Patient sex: M
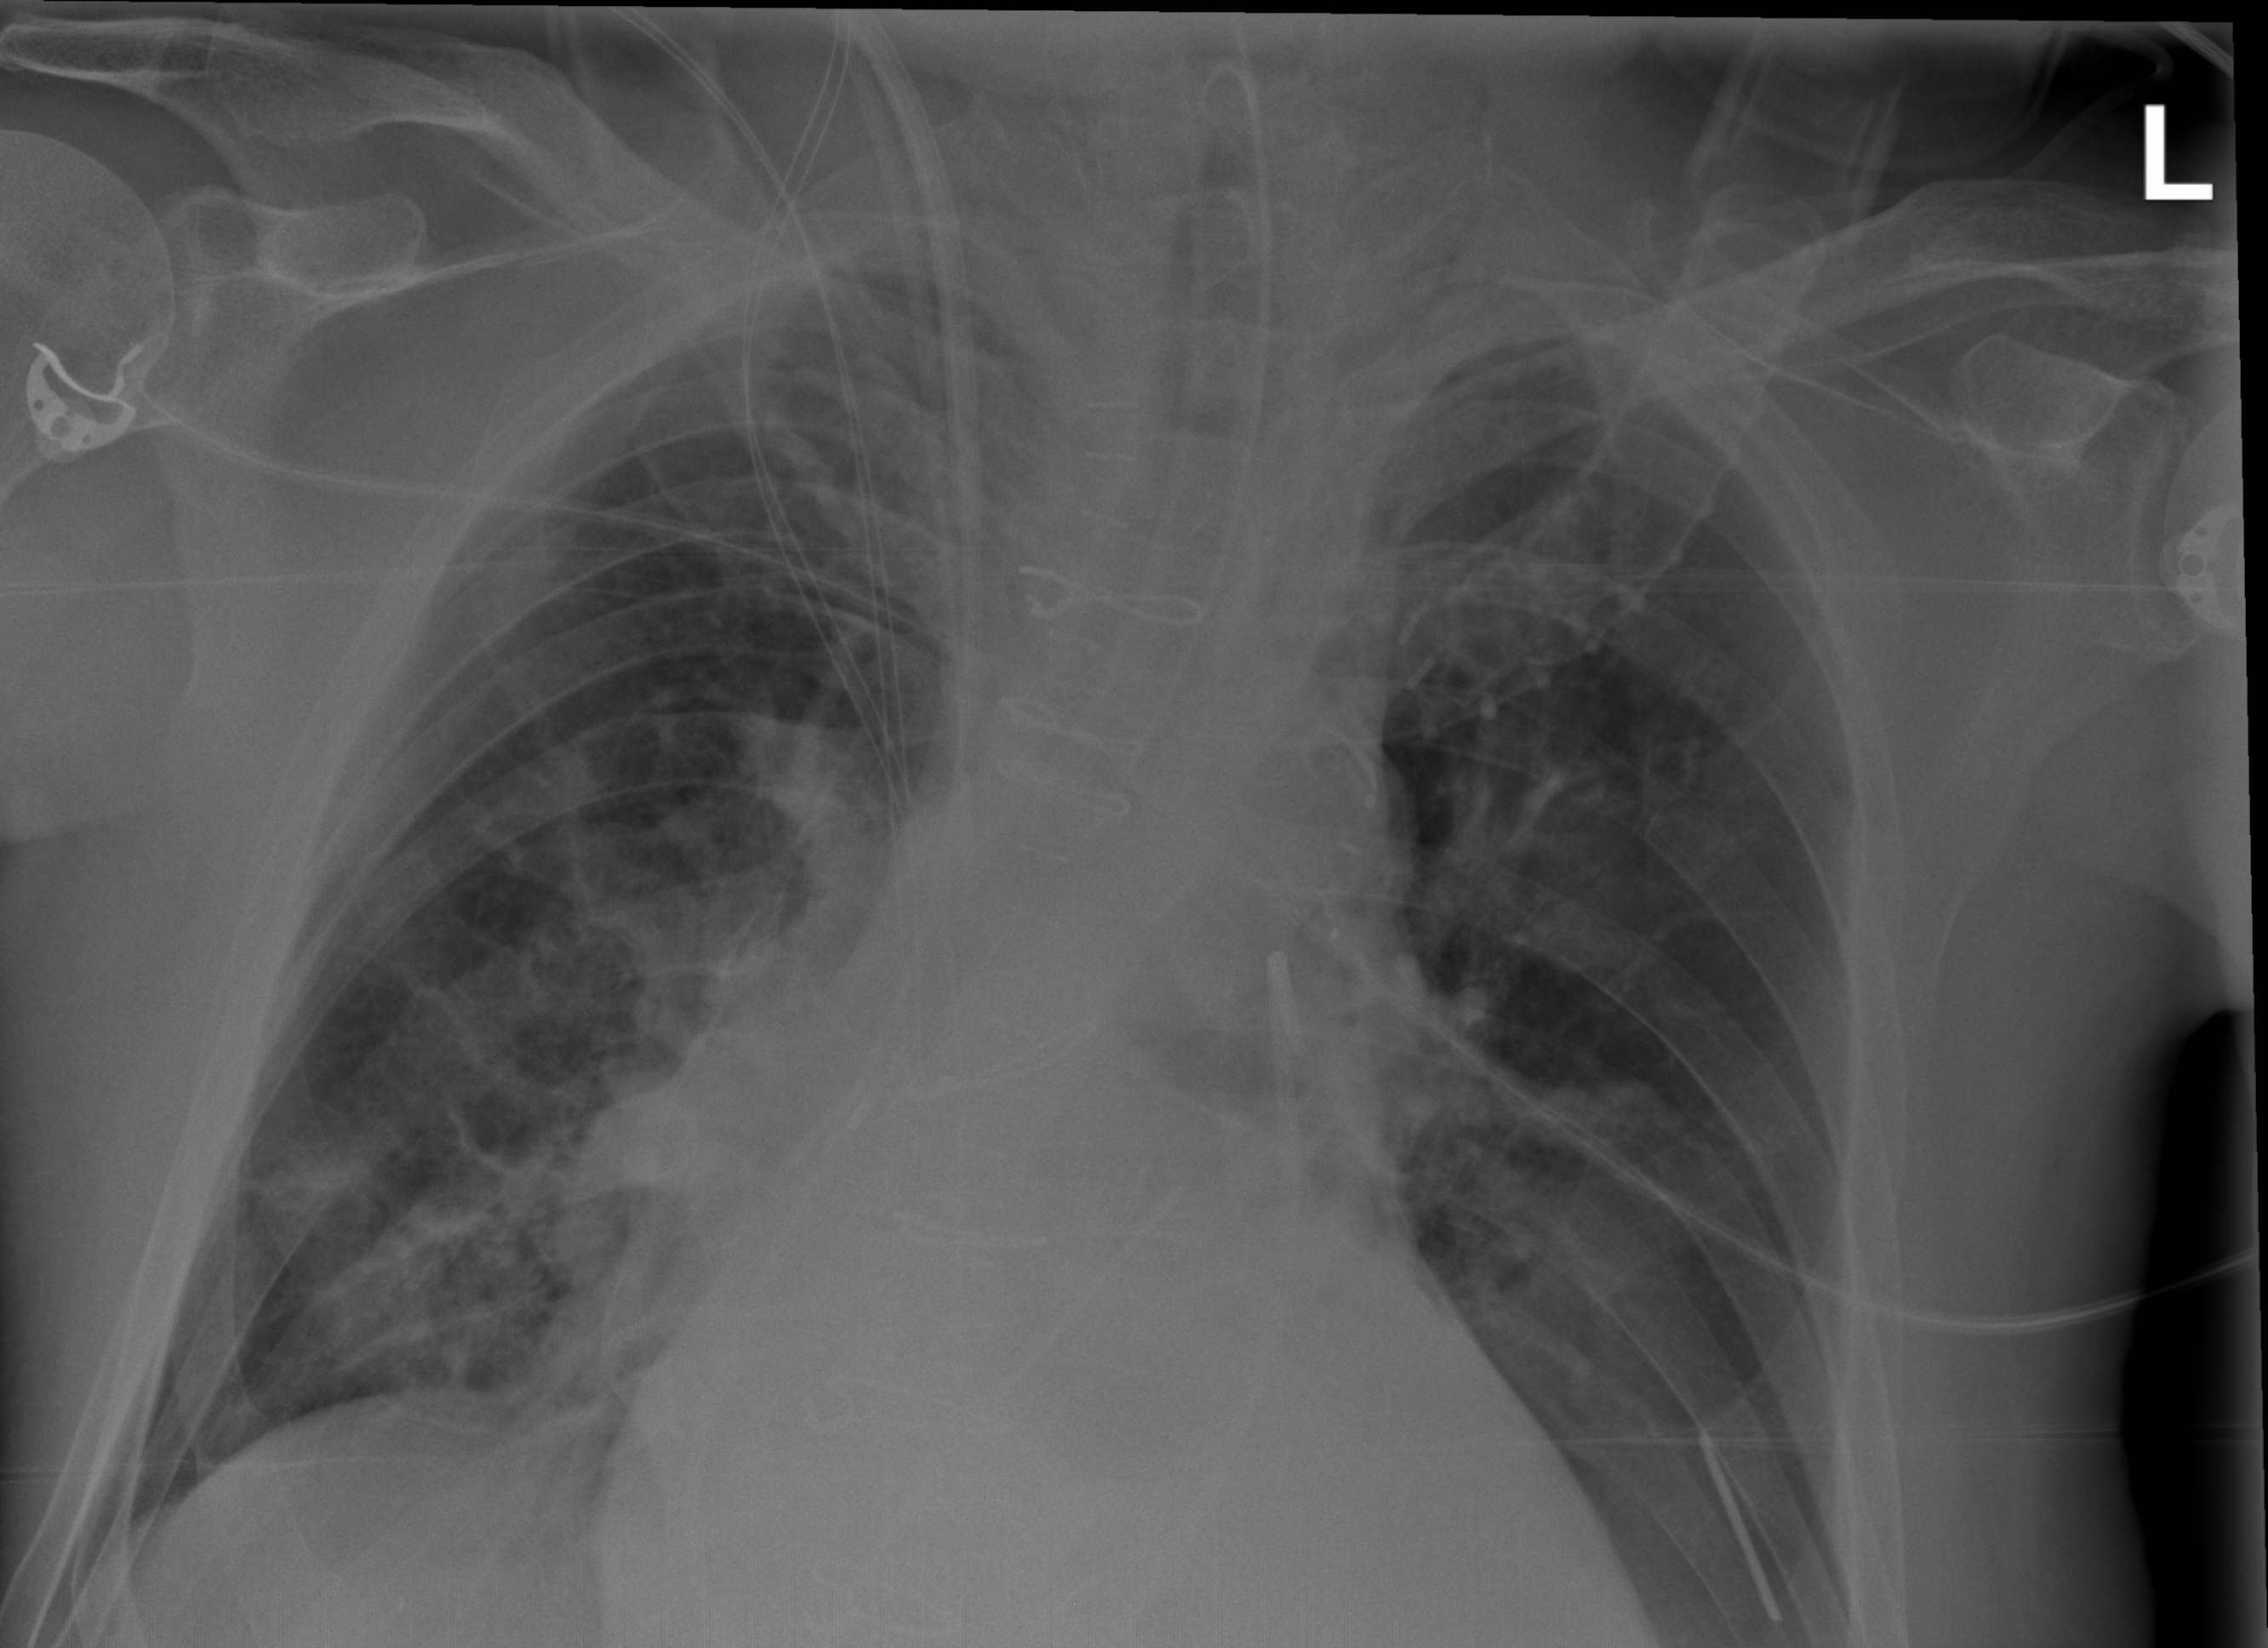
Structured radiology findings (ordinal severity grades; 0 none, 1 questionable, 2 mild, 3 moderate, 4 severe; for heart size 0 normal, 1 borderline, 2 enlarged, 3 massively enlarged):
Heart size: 2
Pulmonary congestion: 0
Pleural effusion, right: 0
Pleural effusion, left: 0
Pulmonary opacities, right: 2
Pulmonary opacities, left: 0
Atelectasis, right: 2
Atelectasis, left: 0